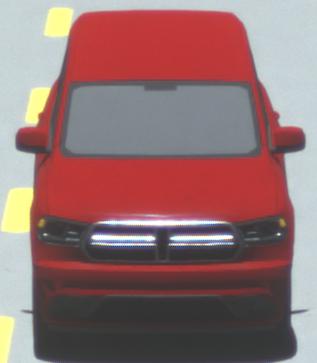
Make: Dodge
Model: Durango
Detailed model: Gen. 3
Model produced from: 2010
Doors: 5
Color: red
Road condition: wet road
Daytime: midday
Contrast: high contrast